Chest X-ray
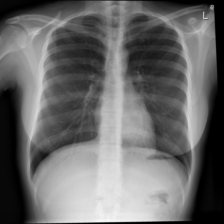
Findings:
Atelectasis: negative
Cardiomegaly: negative
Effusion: negative
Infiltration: negative
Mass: negative
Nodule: negative
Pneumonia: negative
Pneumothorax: negative
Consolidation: negative
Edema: negative
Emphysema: negative
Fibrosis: negative
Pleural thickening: negative
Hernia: negative